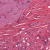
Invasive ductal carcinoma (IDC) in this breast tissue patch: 1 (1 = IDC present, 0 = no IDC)